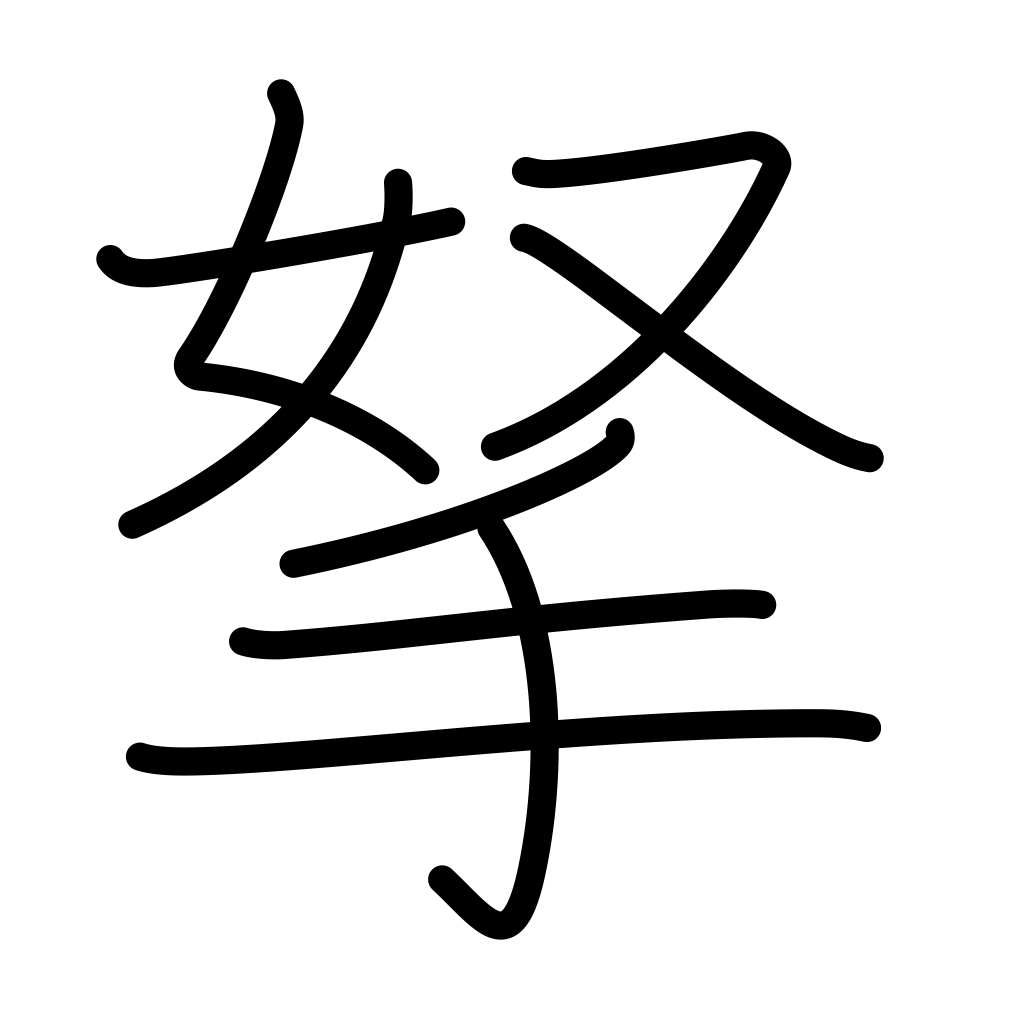
Meaning: catch, arrest